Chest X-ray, PA view. Patient: 65 years old, sex M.
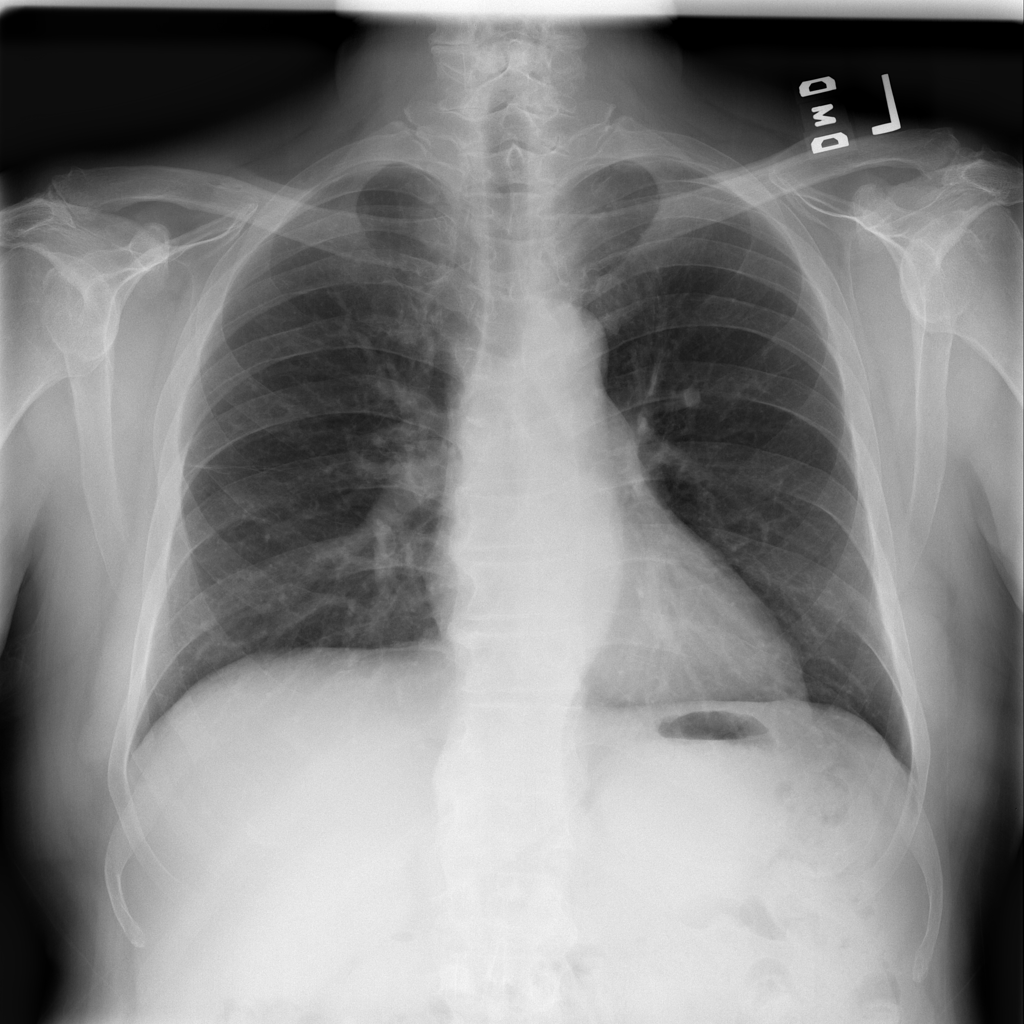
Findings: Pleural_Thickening